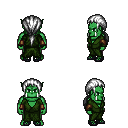
a pixel art fantasy rpg character, male body template, orc, green skin, green robe, gold greaves, white ponytail hairstyle, leather bracers, ghillies, four views (front, back, left, right), 2x2 character sprite sheet, small pixel art, hard edges, no anti-aliasing